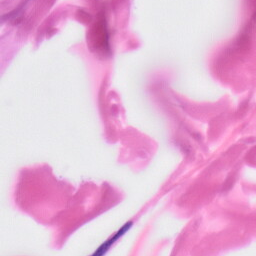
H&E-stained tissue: Skin